Question: I have a richTextBox I am using to perform some syntax highlighting. This is a small editing facility so I have not written a custom syntax highlighter - instead I am using 'Regex's and updating upon the detection of an input delay using an event handler for the 'Application.Idle' event:
'''
Application.Idle += new EventHandler(Application_Idle);
'''
in the event handler I check for the time the text box has been inactive:
'''
private void Application_Idle(object sender, EventArgs e)
{
// Get time since last syntax update.
double timeRtb1 = DateTime.Now.Subtract(_lastChangeRtb1).TotalMilliseconds;
// If required highlight syntax.
if (timeRtb1 > MINIMUM_UPDATE_DELAY)
{
HighlightSyntax(ref richTextBox1);
_lastChangeRtb1 = DateTime.MaxValue;
}
}
'''
But even for relatively small highlights the 'RichTextBox' flickers heavily and it has no 'richTextBox.BeginUpdate()/EndUpdate()' methods. To overcome this I found <URL>:
'''
using System;
using System.Windows.Forms;
using System.Runtime.InteropServices;
class MyRichTextBox : RichTextBox
{
public void BeginUpdate()
{
SendMessage(this.Handle, WM_SETREDRAW, (IntPtr)0, IntPtr.Zero);
}
public void EndUpdate()
{
SendMessage(this.Handle, WM_SETREDRAW, (IntPtr)1, IntPtr.Zero);
}
[DllImport("user32.dll")]
private static extern IntPtr SendMessage(IntPtr hWnd, int msg, IntPtr wp, IntPtr lp);
private const int WM_SETREDRAW = 0x0b;
}
'''
However, this gives me odd behaviour upon an update; the cursor dies/freezes and shows nothing but odd looking stripes (see image below).

I clearly can't use an alternative thread to update the UI, so what am I doing wrong here?
Thanks for your time.
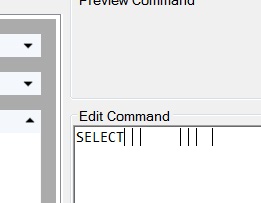
Answer: Try modifying the 'EndUpdate' to also call Invalidate afterwards. The control doesn't know it needs to do some updating, so you need to tell it:
'''
public void EndUpdate()
{
SendMessage(this.Handle, WM_SETREDRAW, (IntPtr)1, IntPtr.Zero);
this.Invalidate();
}
'''